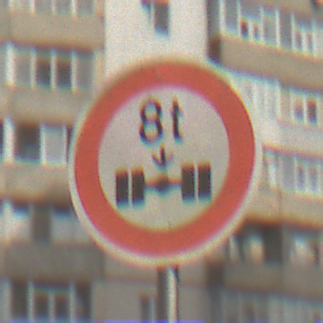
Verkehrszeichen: TatsaechlicheAchslast
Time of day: MorningAfternoon
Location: Outdoor (Urban)
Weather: PartlyCloudy
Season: NotSpecified
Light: Natural